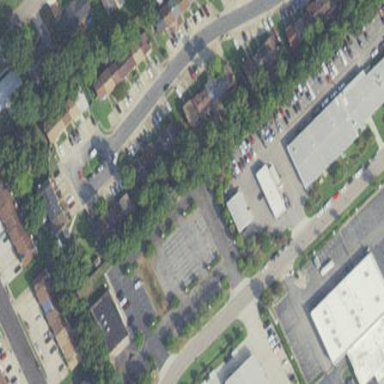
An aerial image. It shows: Road serving as parking aisle.